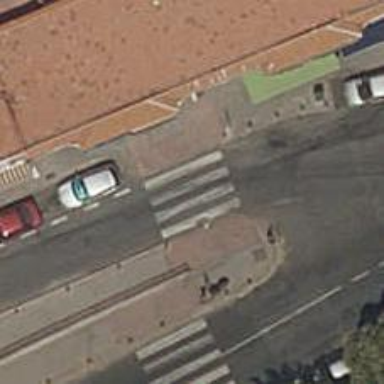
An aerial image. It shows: Uncontrolled road crossing.